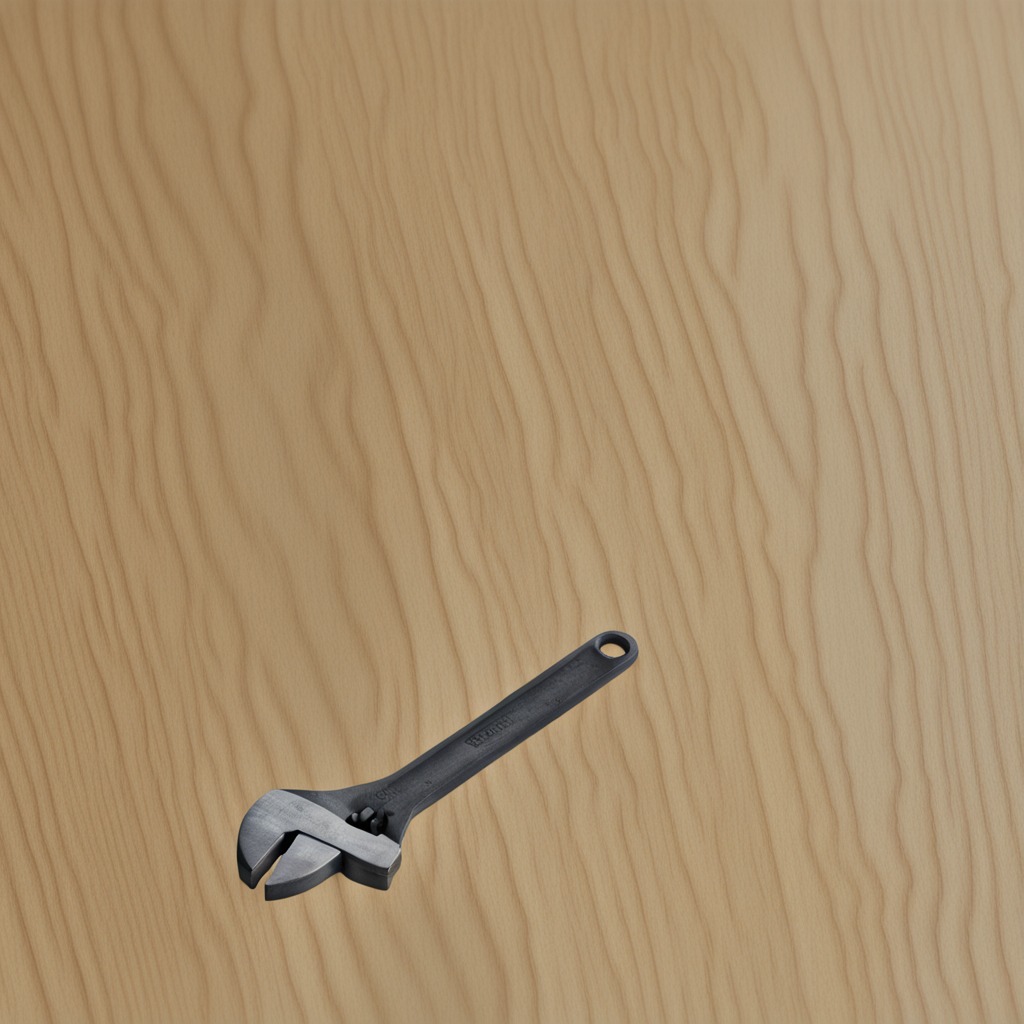
An wrench lies on the plywood surface in a paint workshop lit by afternoon window light.